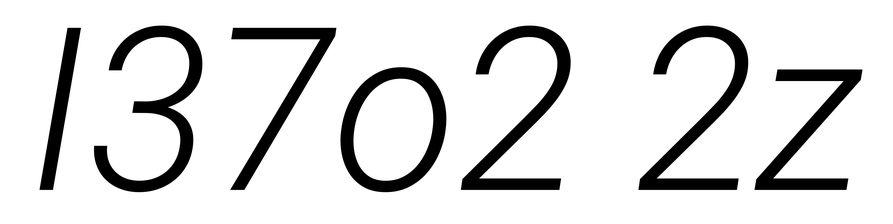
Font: Roboto-Italic_Light_Italic